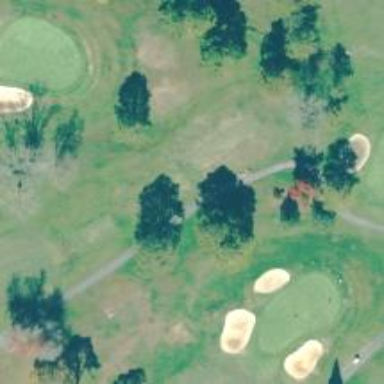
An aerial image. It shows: Golf tee.